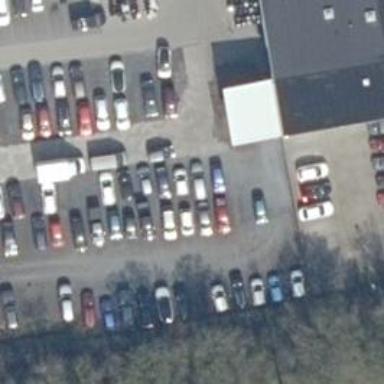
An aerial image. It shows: Road serving as parking aisle.